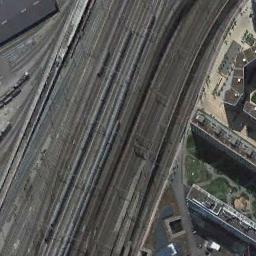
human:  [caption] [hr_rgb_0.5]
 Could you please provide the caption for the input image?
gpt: Several buildings of different shapes are beside the railway .

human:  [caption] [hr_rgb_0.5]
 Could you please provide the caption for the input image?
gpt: The railway is on the bare land next to some houses .

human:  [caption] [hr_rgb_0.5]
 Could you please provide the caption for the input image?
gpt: There is a train passing by in the picture .

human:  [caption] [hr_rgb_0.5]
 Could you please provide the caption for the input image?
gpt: These railways have some trains on the tracks and some buildings are on one side of the railways .

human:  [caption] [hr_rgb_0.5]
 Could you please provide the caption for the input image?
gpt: There are some green trees and buildings beside the railway .